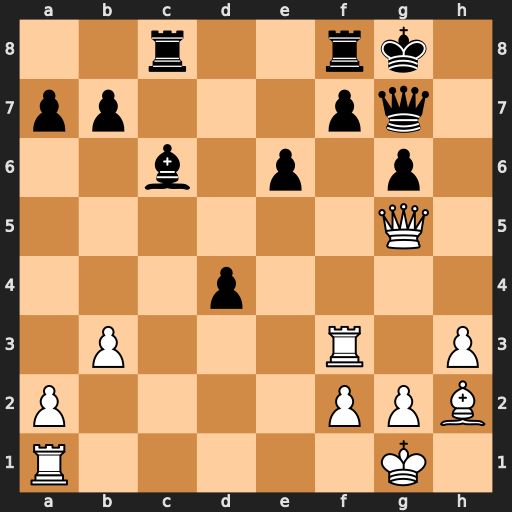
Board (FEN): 2r2rk1/pp3pq1/2b1p1p1/6Q1/3p4/1P3R1P/P4PPB/R5K1
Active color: w
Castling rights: -
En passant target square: -
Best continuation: Be5 Qxe5 Qxe5